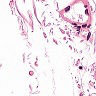
Metastatic tissue present: no